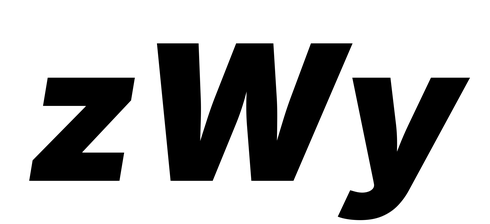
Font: Inter-Italic_Black_Italic